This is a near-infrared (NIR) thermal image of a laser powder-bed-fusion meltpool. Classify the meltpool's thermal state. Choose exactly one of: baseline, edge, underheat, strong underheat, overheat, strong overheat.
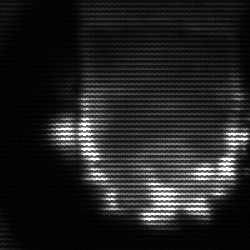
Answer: baseline